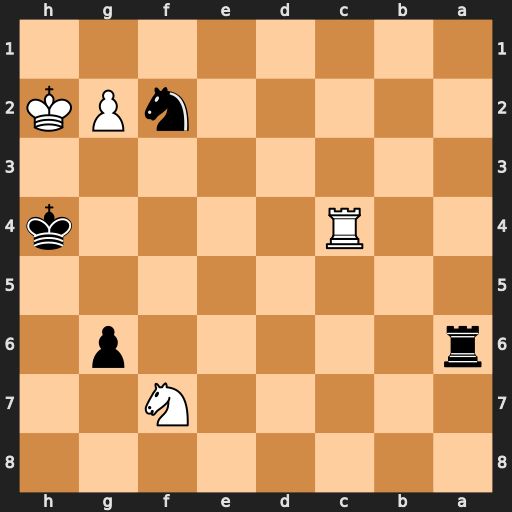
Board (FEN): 8/5N2/r5p1/8/2R4k/8/5nPK/8
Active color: b
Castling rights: -
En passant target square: -
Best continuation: Ng4+ Rxg4+ Kxg4